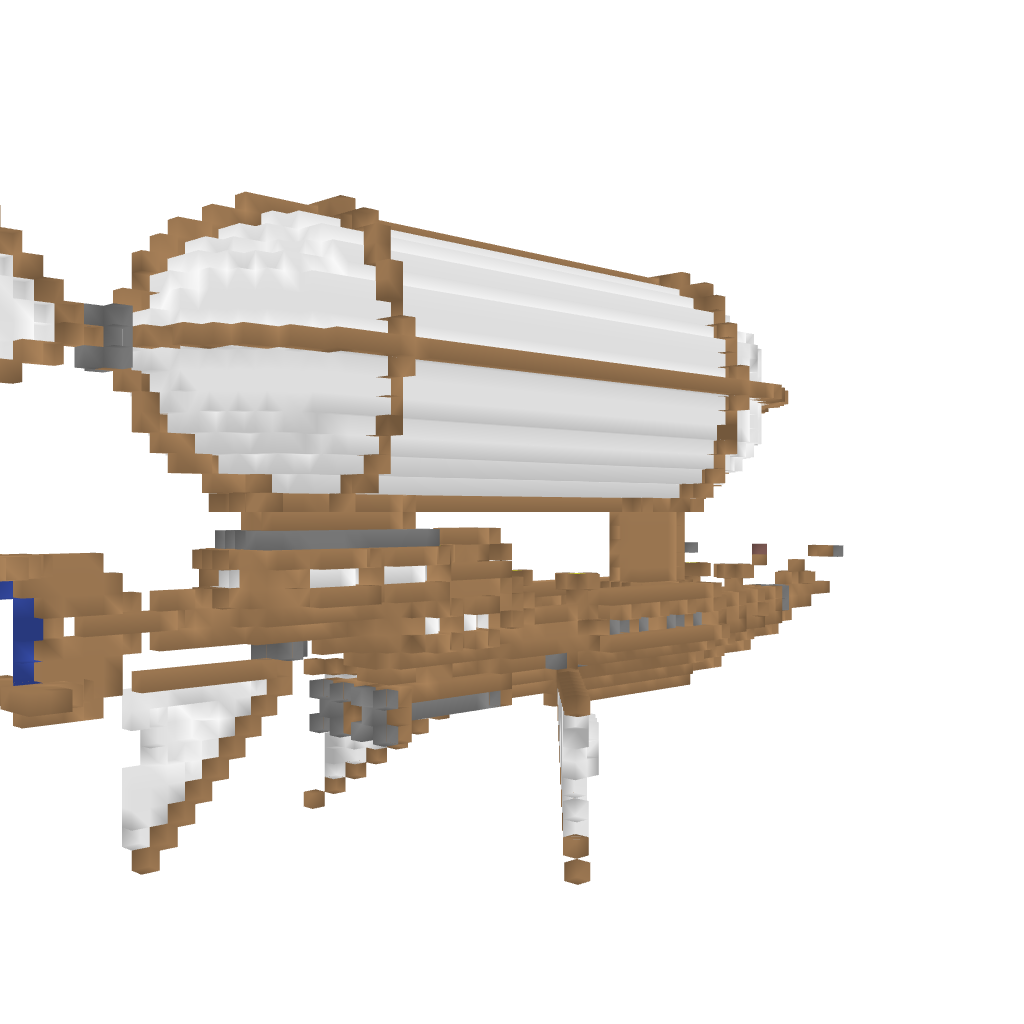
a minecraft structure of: epic airship high quality